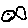
Label: fish